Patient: sex F, age 57
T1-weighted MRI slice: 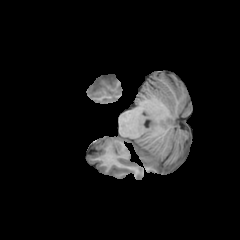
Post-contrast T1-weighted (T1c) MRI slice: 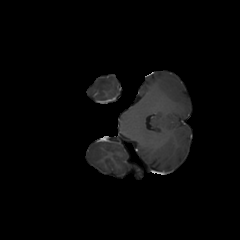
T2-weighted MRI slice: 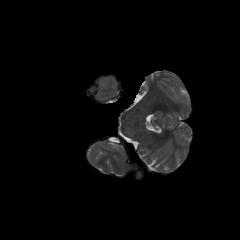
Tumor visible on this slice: yes
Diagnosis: Glioblastoma, IDH-wildtype
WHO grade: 4